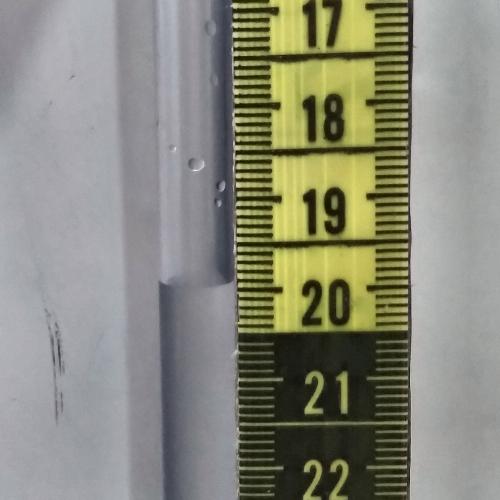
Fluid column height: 19.9 cm